Question: Is it possible to change the grid color element in Kendo UI?

I have changed the color of the text, without a problem:
'''
.k-grid th.k-header,
.k-grid th.k-header .k-link
{
color:white;
}
'''
How to change the color of the arrow?
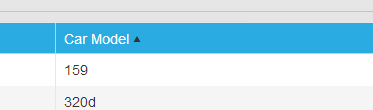
Answer: The arrow is a png so you have to create your own image and then select it as:
'''
#grid .k-icon.k-i-arrow-n {
background-image: url('path to the image');
background-position: 0 0;
}
'''
You might try playing with CSS transformation and see if you can get the color that you want but that uses to be very easy if they were defined as fonts.